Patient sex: M
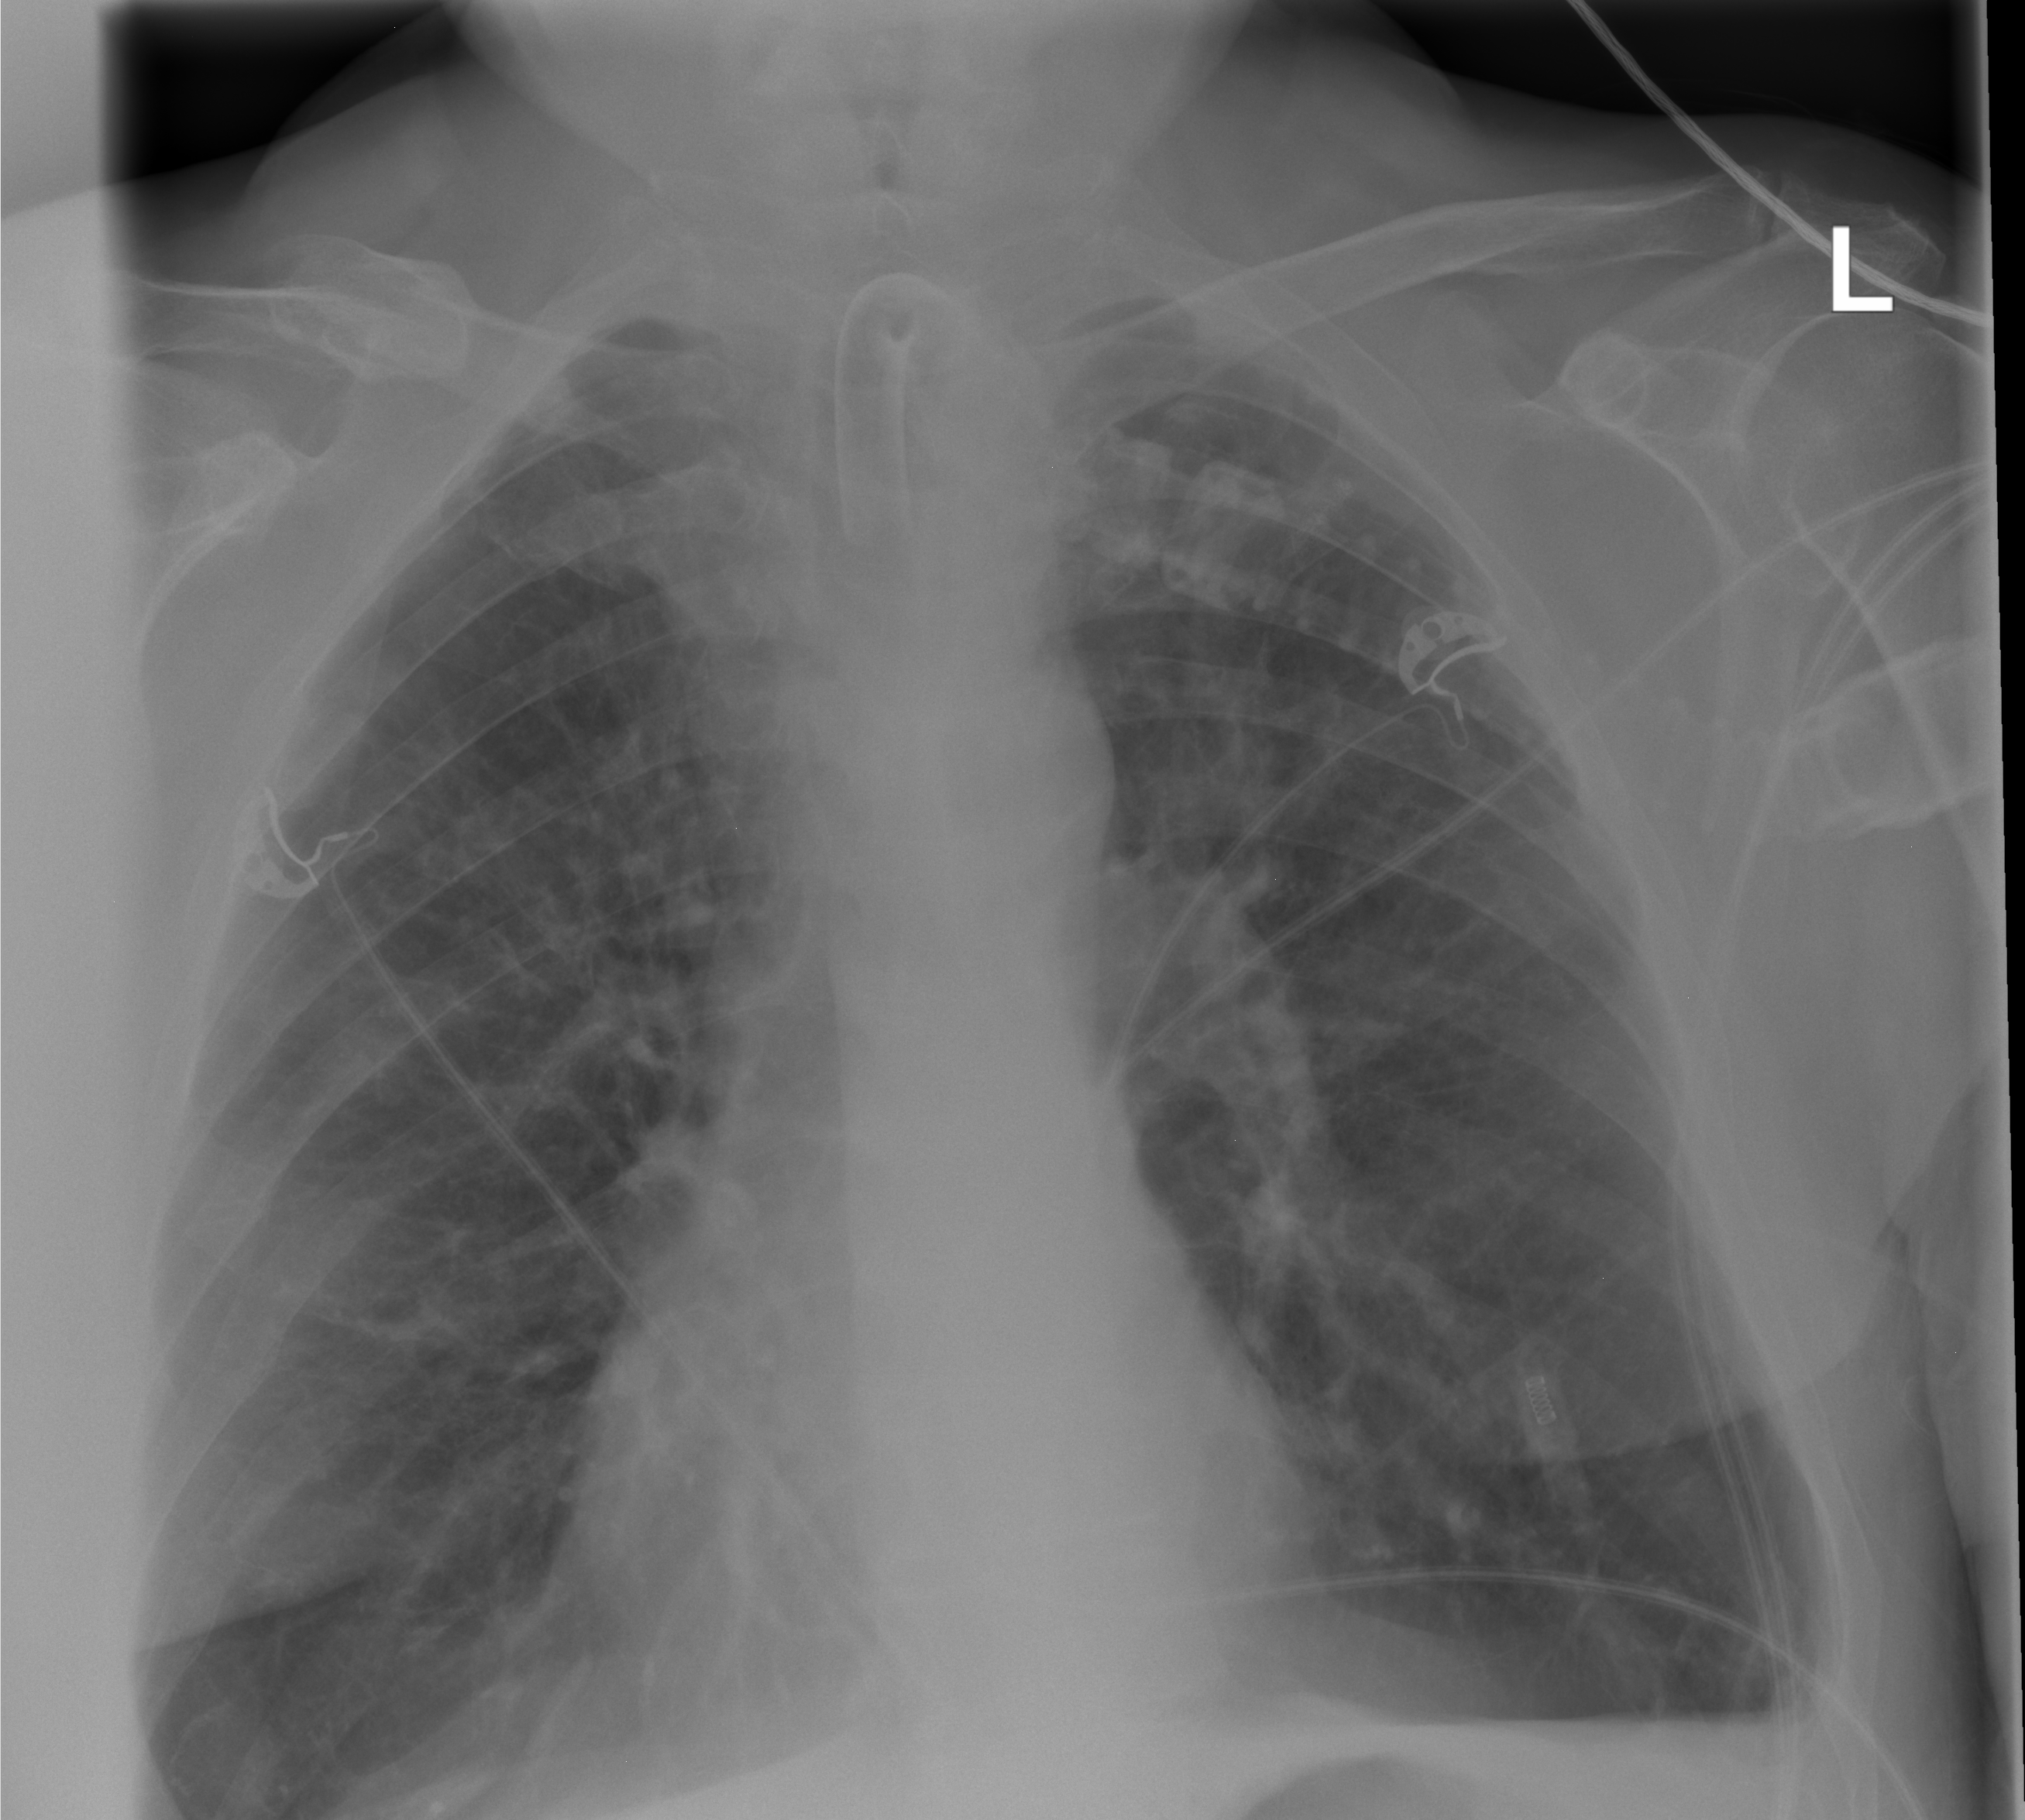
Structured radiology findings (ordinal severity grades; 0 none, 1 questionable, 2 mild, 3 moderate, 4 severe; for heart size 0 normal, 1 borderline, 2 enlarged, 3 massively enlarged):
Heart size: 0
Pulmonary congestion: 2
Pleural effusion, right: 0
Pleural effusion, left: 0
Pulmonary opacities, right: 0
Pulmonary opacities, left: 0
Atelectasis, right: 0
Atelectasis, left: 0